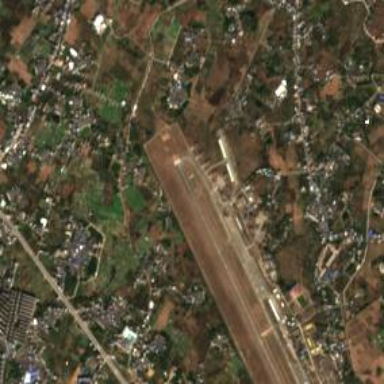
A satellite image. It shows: Runway at airport.